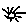
Label: sun